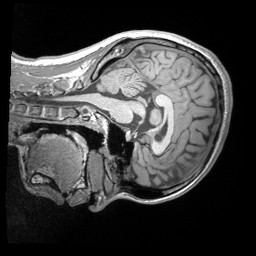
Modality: T1w
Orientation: sagittal
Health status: healthy